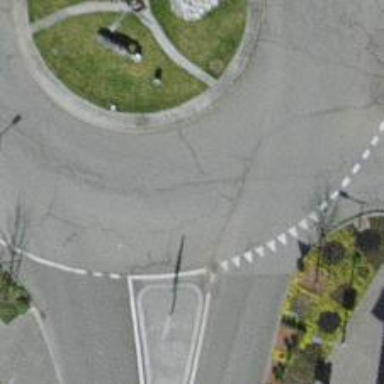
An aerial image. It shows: The primary highway has asphalt surface and features roundabout. There are no sidewalks.